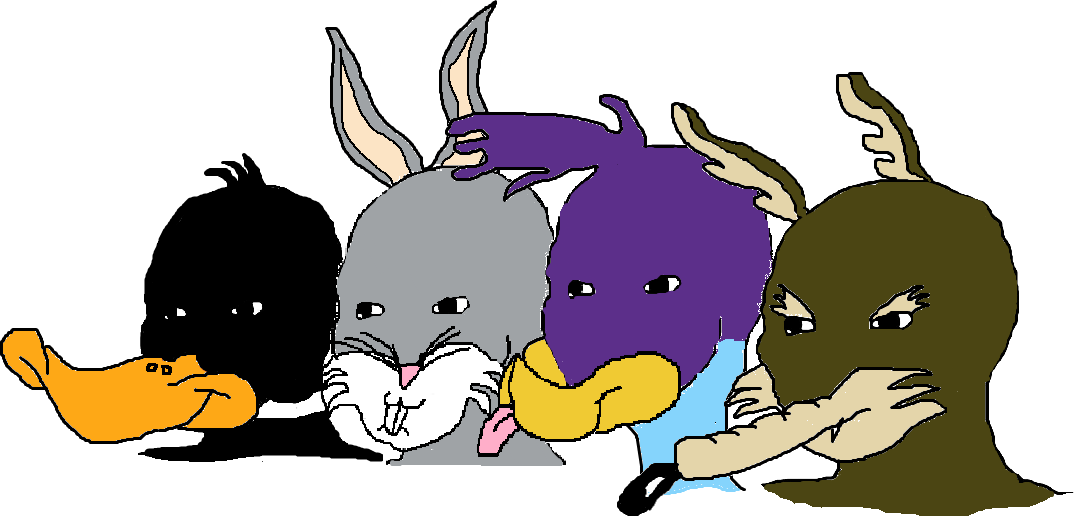
Label: 5_Animal